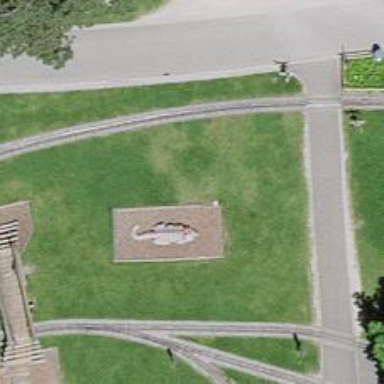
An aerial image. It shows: Playground structure.